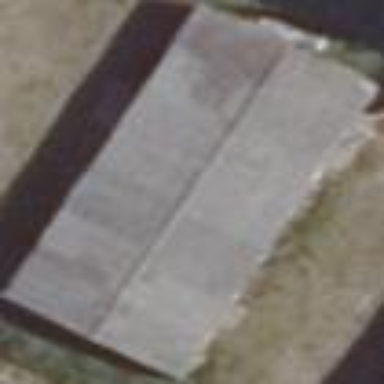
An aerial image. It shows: Group of garages.